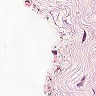
Metastatic tissue present: no